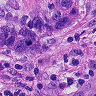
Metastatic tissue present: yes